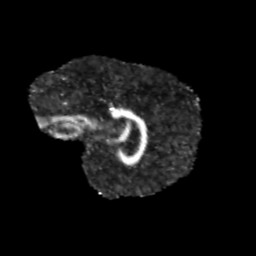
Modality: FA
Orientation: sagittal
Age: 13
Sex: female
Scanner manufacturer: siemens
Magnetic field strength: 3 T
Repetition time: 3.8 s
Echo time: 0.07 s